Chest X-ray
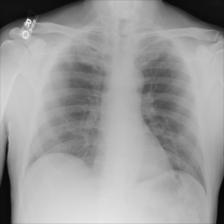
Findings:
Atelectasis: negative
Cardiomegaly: negative
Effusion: negative
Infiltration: negative
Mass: negative
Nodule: negative
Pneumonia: negative
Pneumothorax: negative
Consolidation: negative
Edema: negative
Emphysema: negative
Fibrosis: negative
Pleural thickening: negative
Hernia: negative